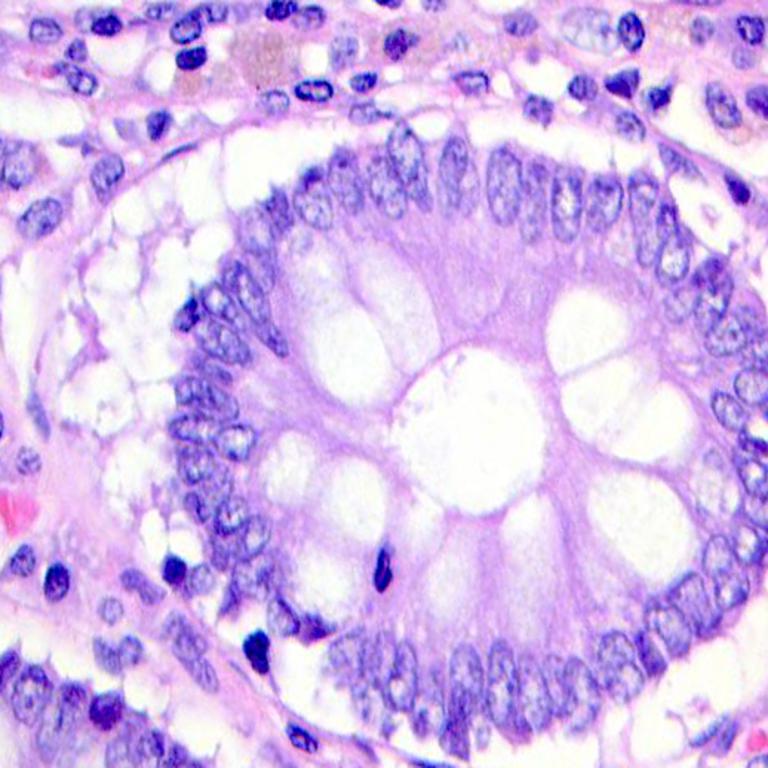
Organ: colon
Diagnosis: benign